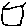
Label: square